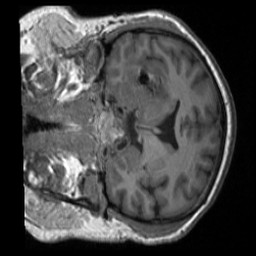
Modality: T1w
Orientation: coronal
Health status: ill
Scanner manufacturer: siemens
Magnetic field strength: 3 T
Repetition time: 1.9 s
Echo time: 0.00251 s